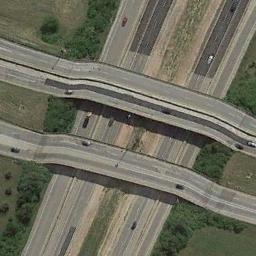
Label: overpass